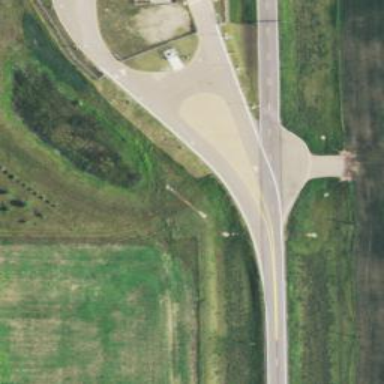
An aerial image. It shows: Primary link highway with asphalt surface.